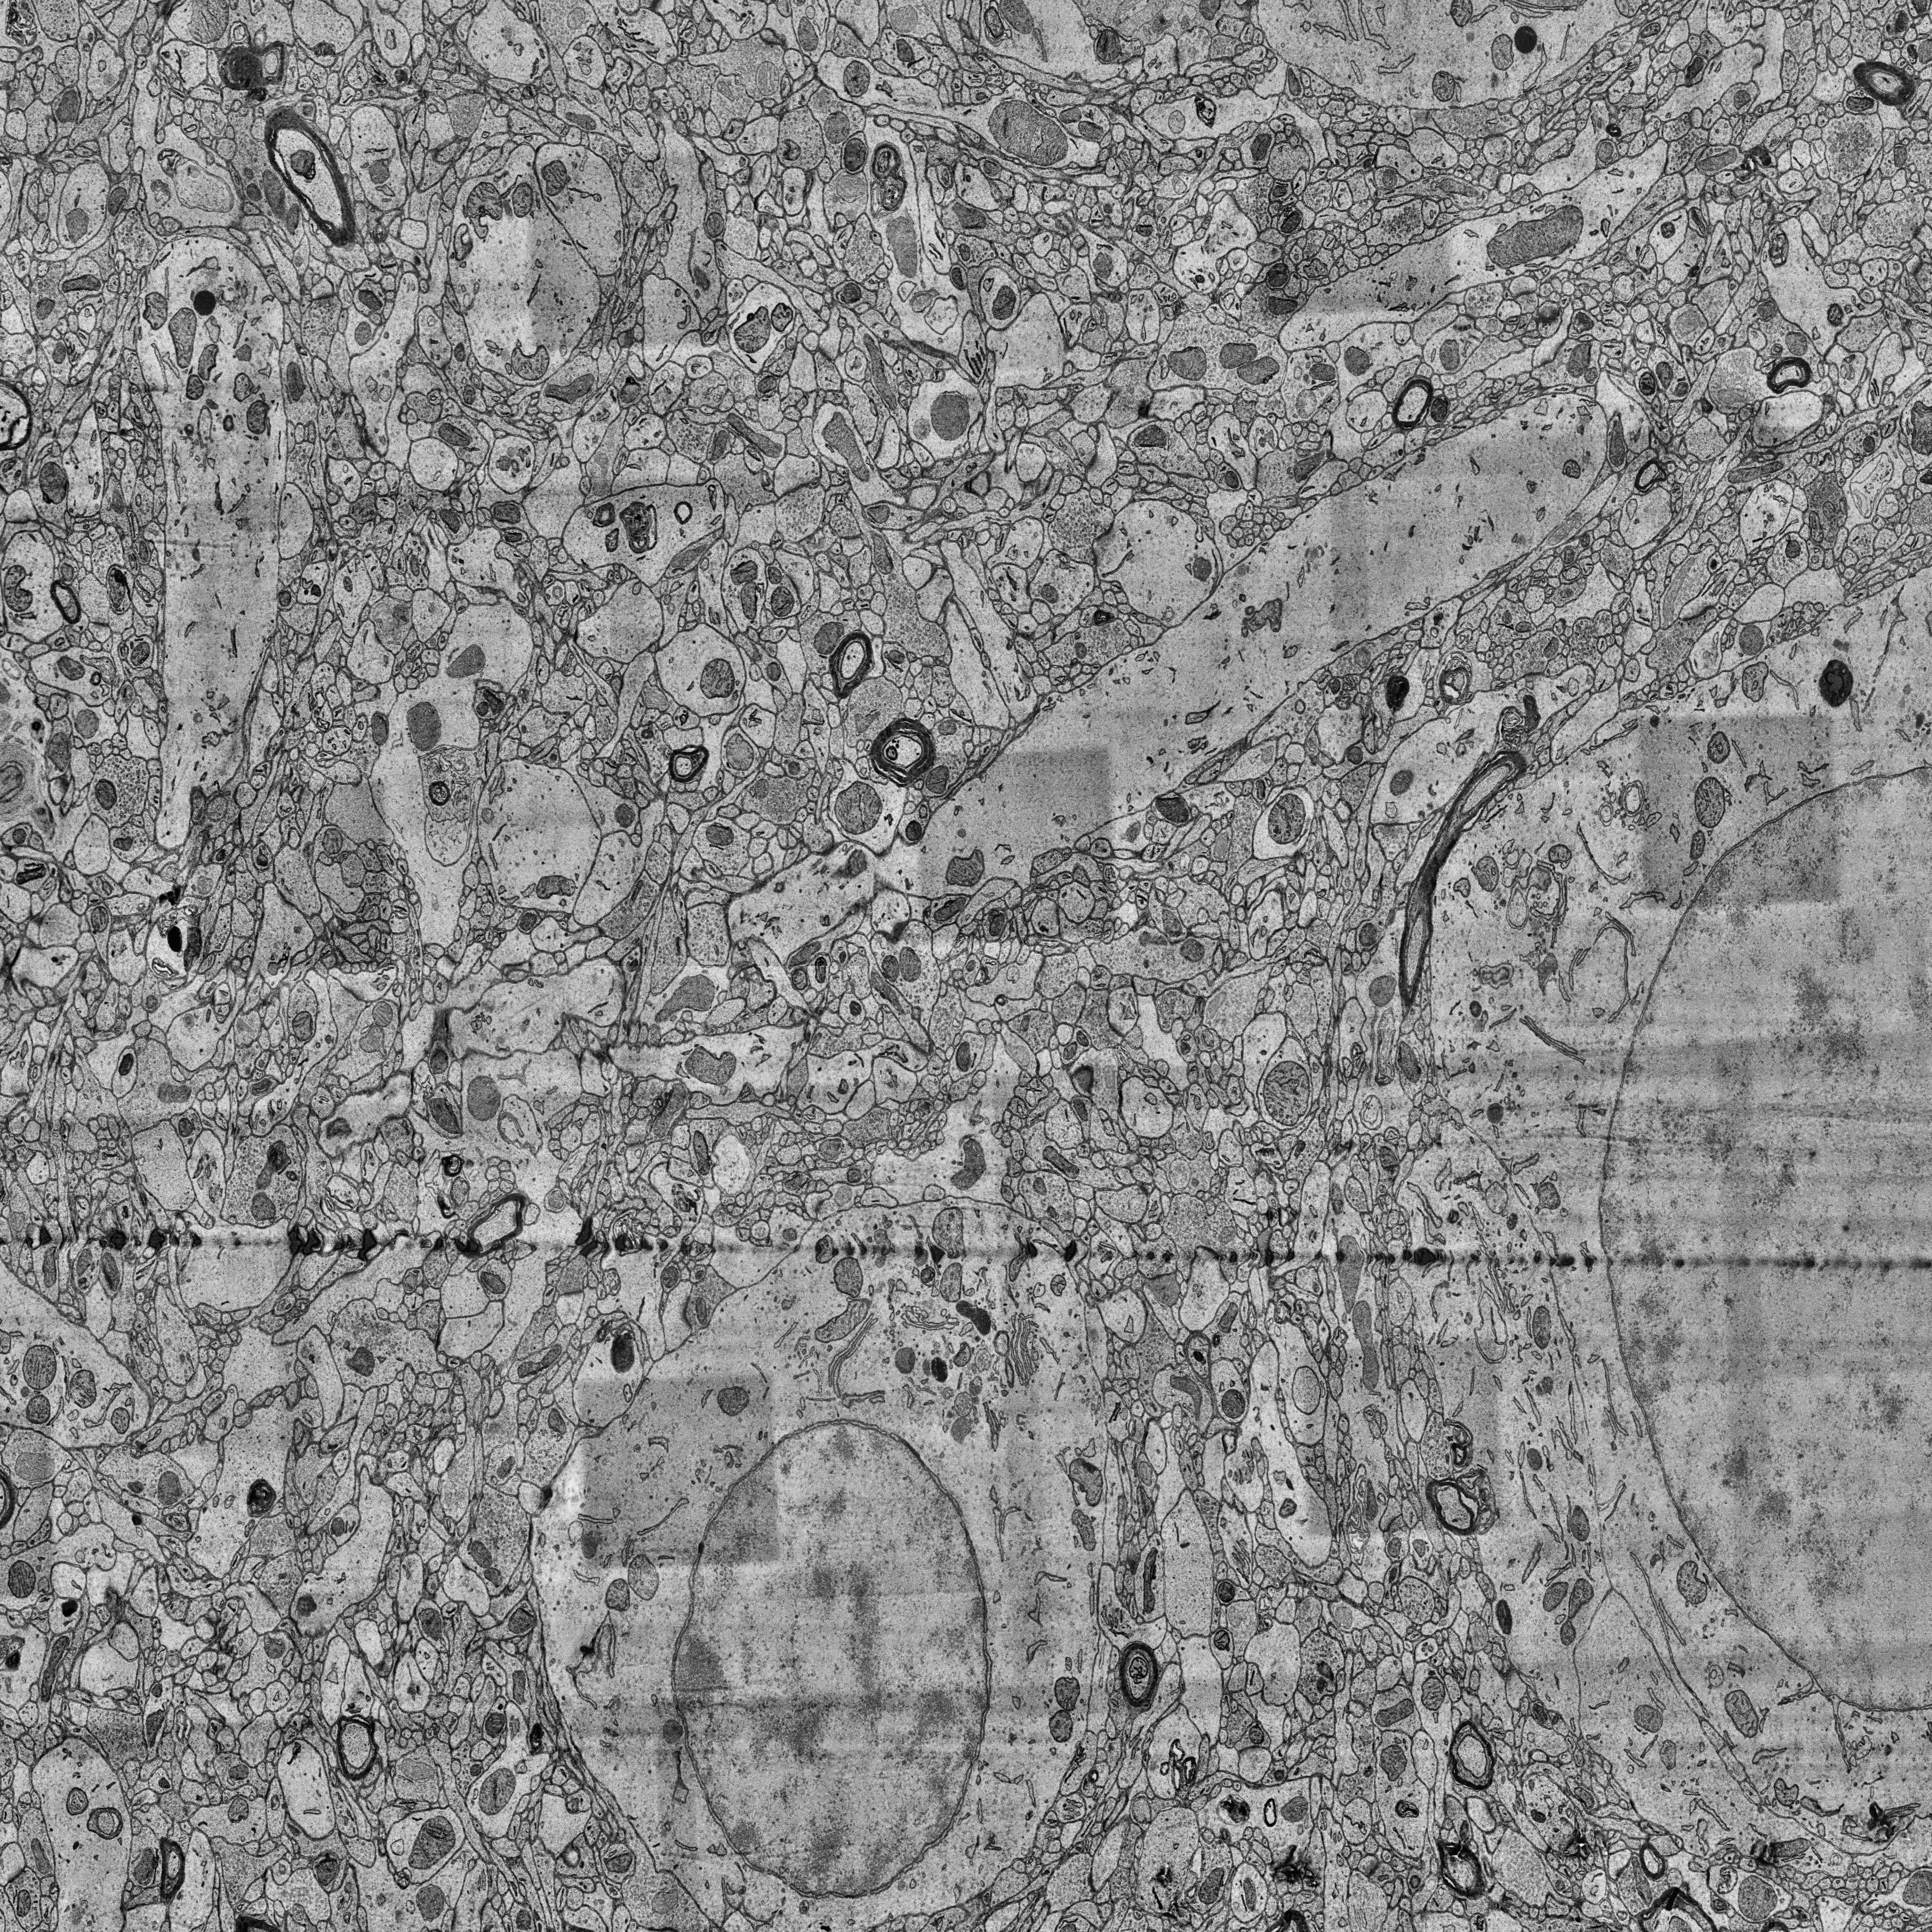
Electron microscopy slice of human cortex tissue
Slice depth (z): 365
Mitochondria instances in slice: 433